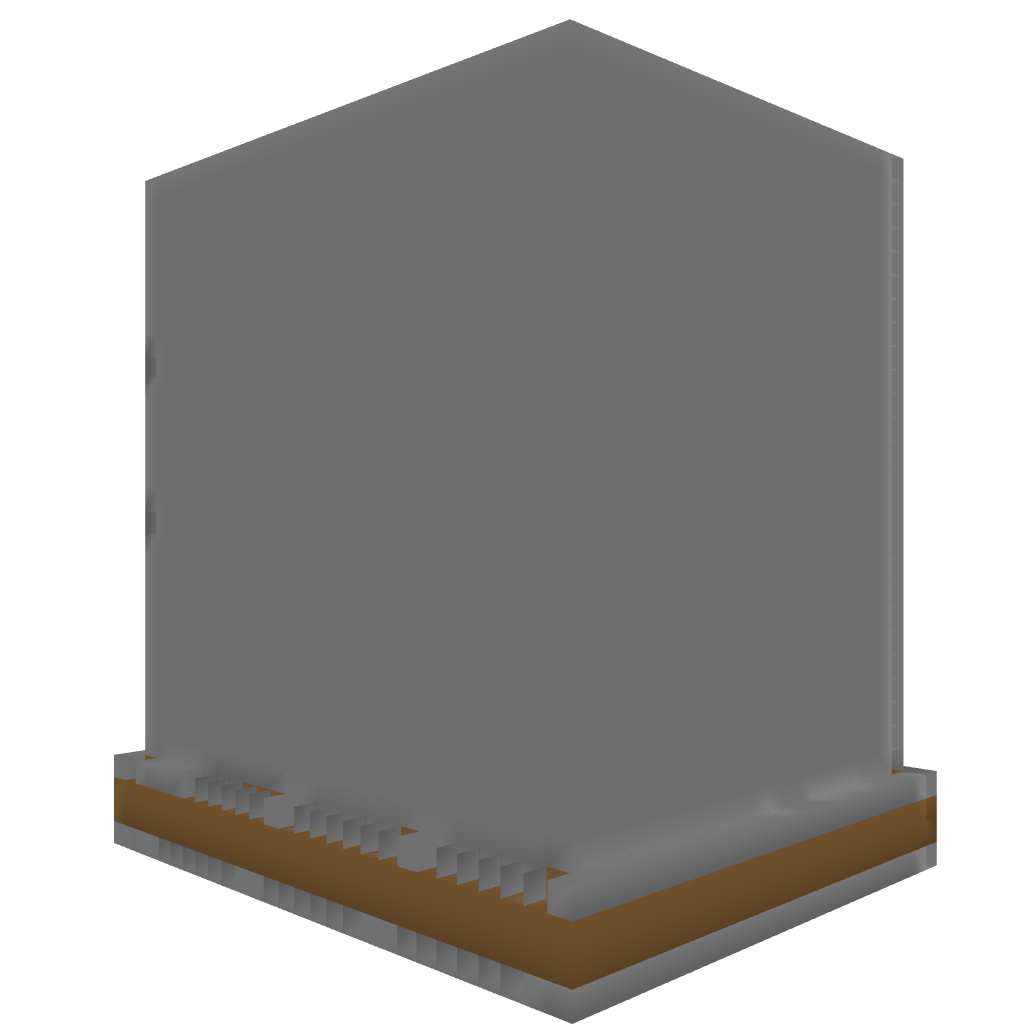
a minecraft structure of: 3 story high elevator bad low quality